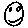
Label: smiley face